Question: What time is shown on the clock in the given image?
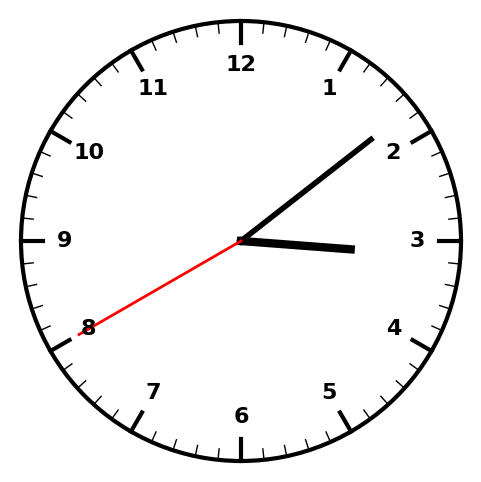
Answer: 03:08:40